Question: What is the value of this measurement?
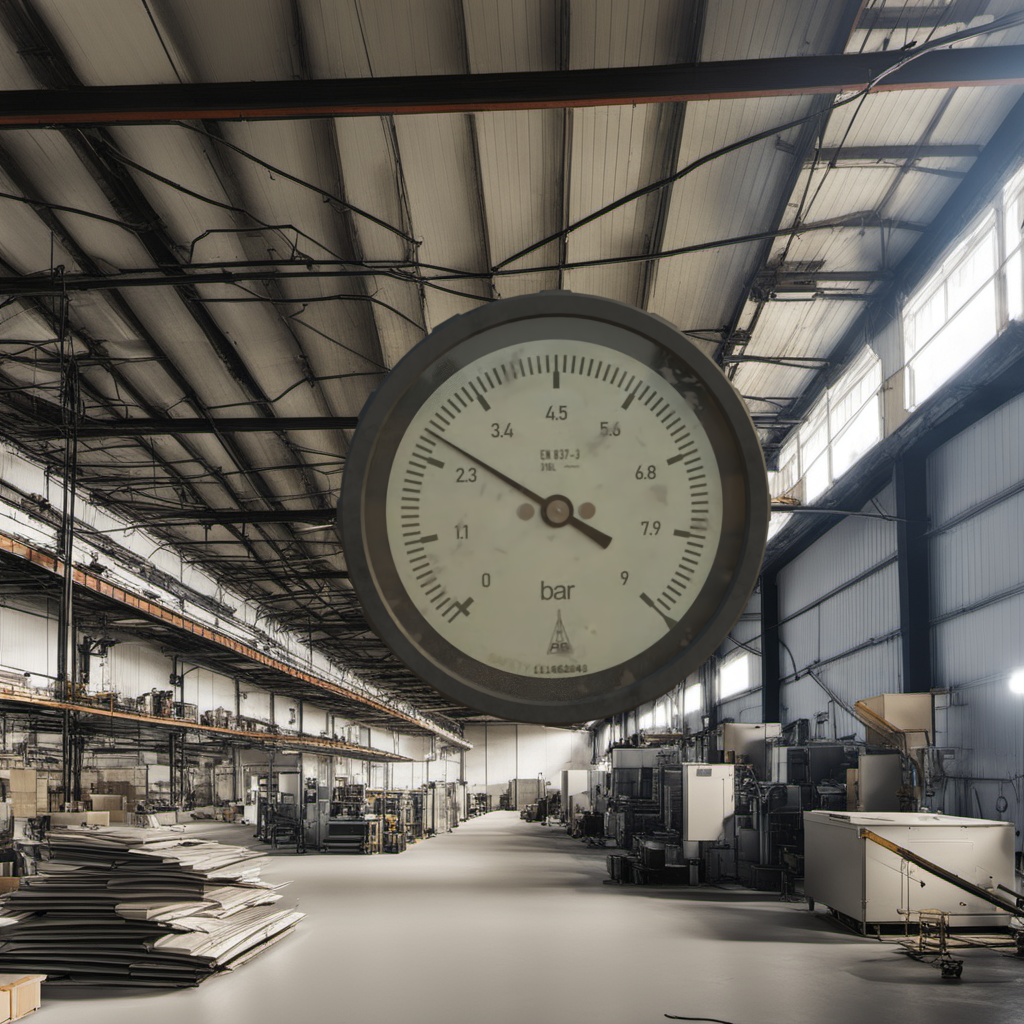
Answer: The result is 2.61
Question: What is the reading range of this measurement?
Answer: The range is from 0 to 9
Question: What is the minimum and maximum value range of the measurement in the image?
Answer: The minimum value is 0 and the maximum value is 9